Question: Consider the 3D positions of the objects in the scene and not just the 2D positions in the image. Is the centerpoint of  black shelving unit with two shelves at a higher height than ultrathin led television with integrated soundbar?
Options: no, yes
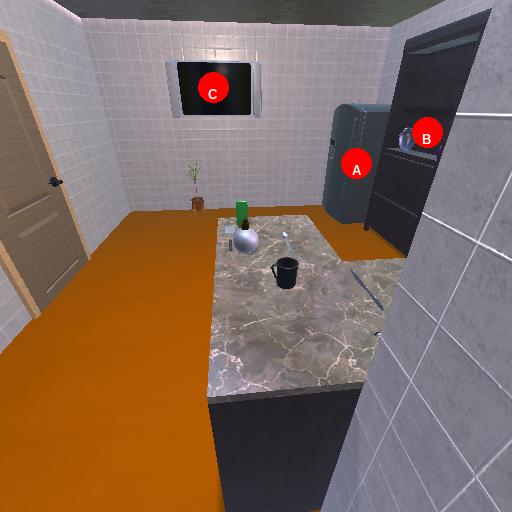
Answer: no